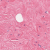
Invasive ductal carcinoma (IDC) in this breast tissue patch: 0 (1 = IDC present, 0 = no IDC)